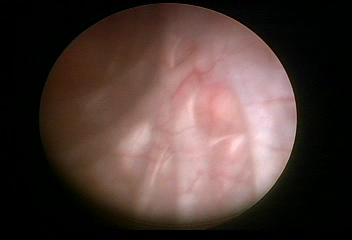
Modality: WLC
Class: Normal mucosa
Bladder cancer association: No